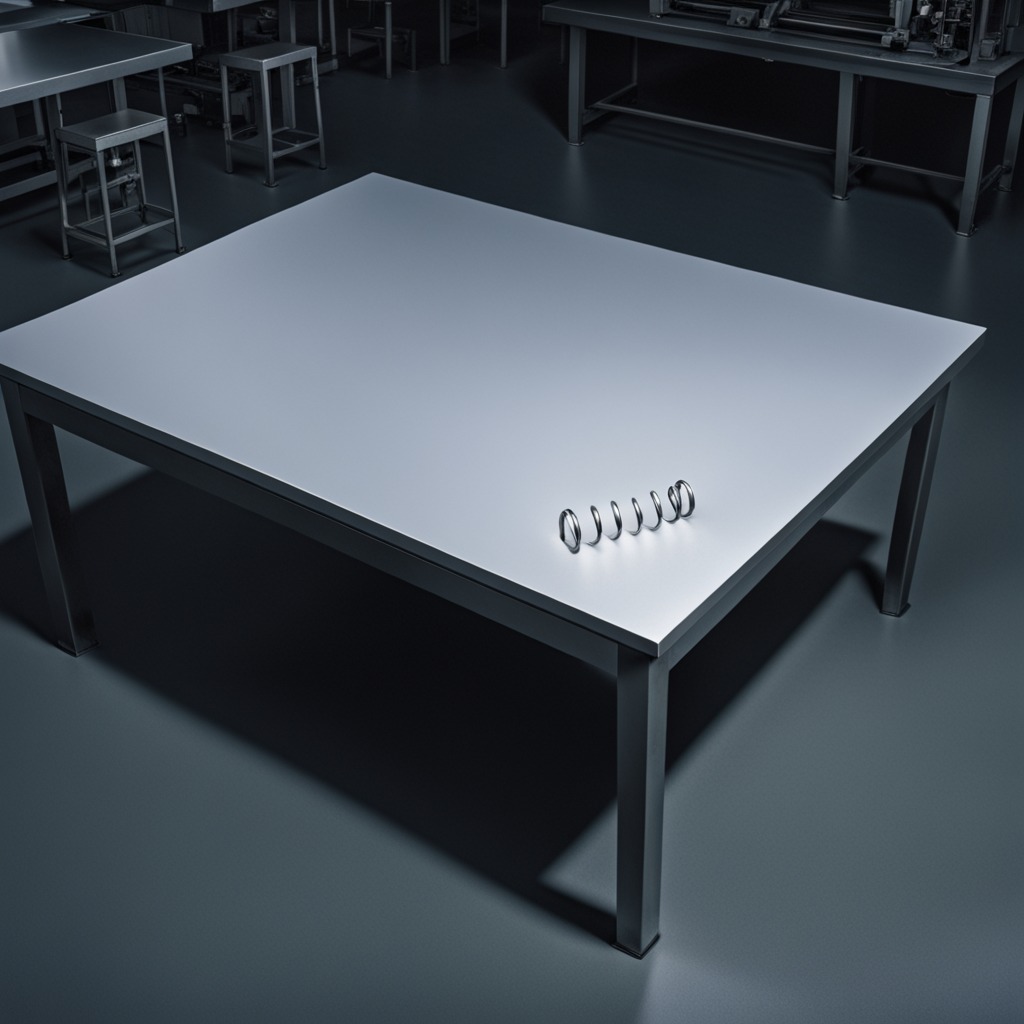
A coiled metal spring is lying on the clean empty table in the basement in the evening.